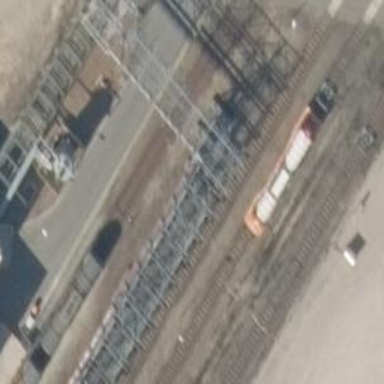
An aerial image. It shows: Railway switch.